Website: apple
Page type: customer-info-address
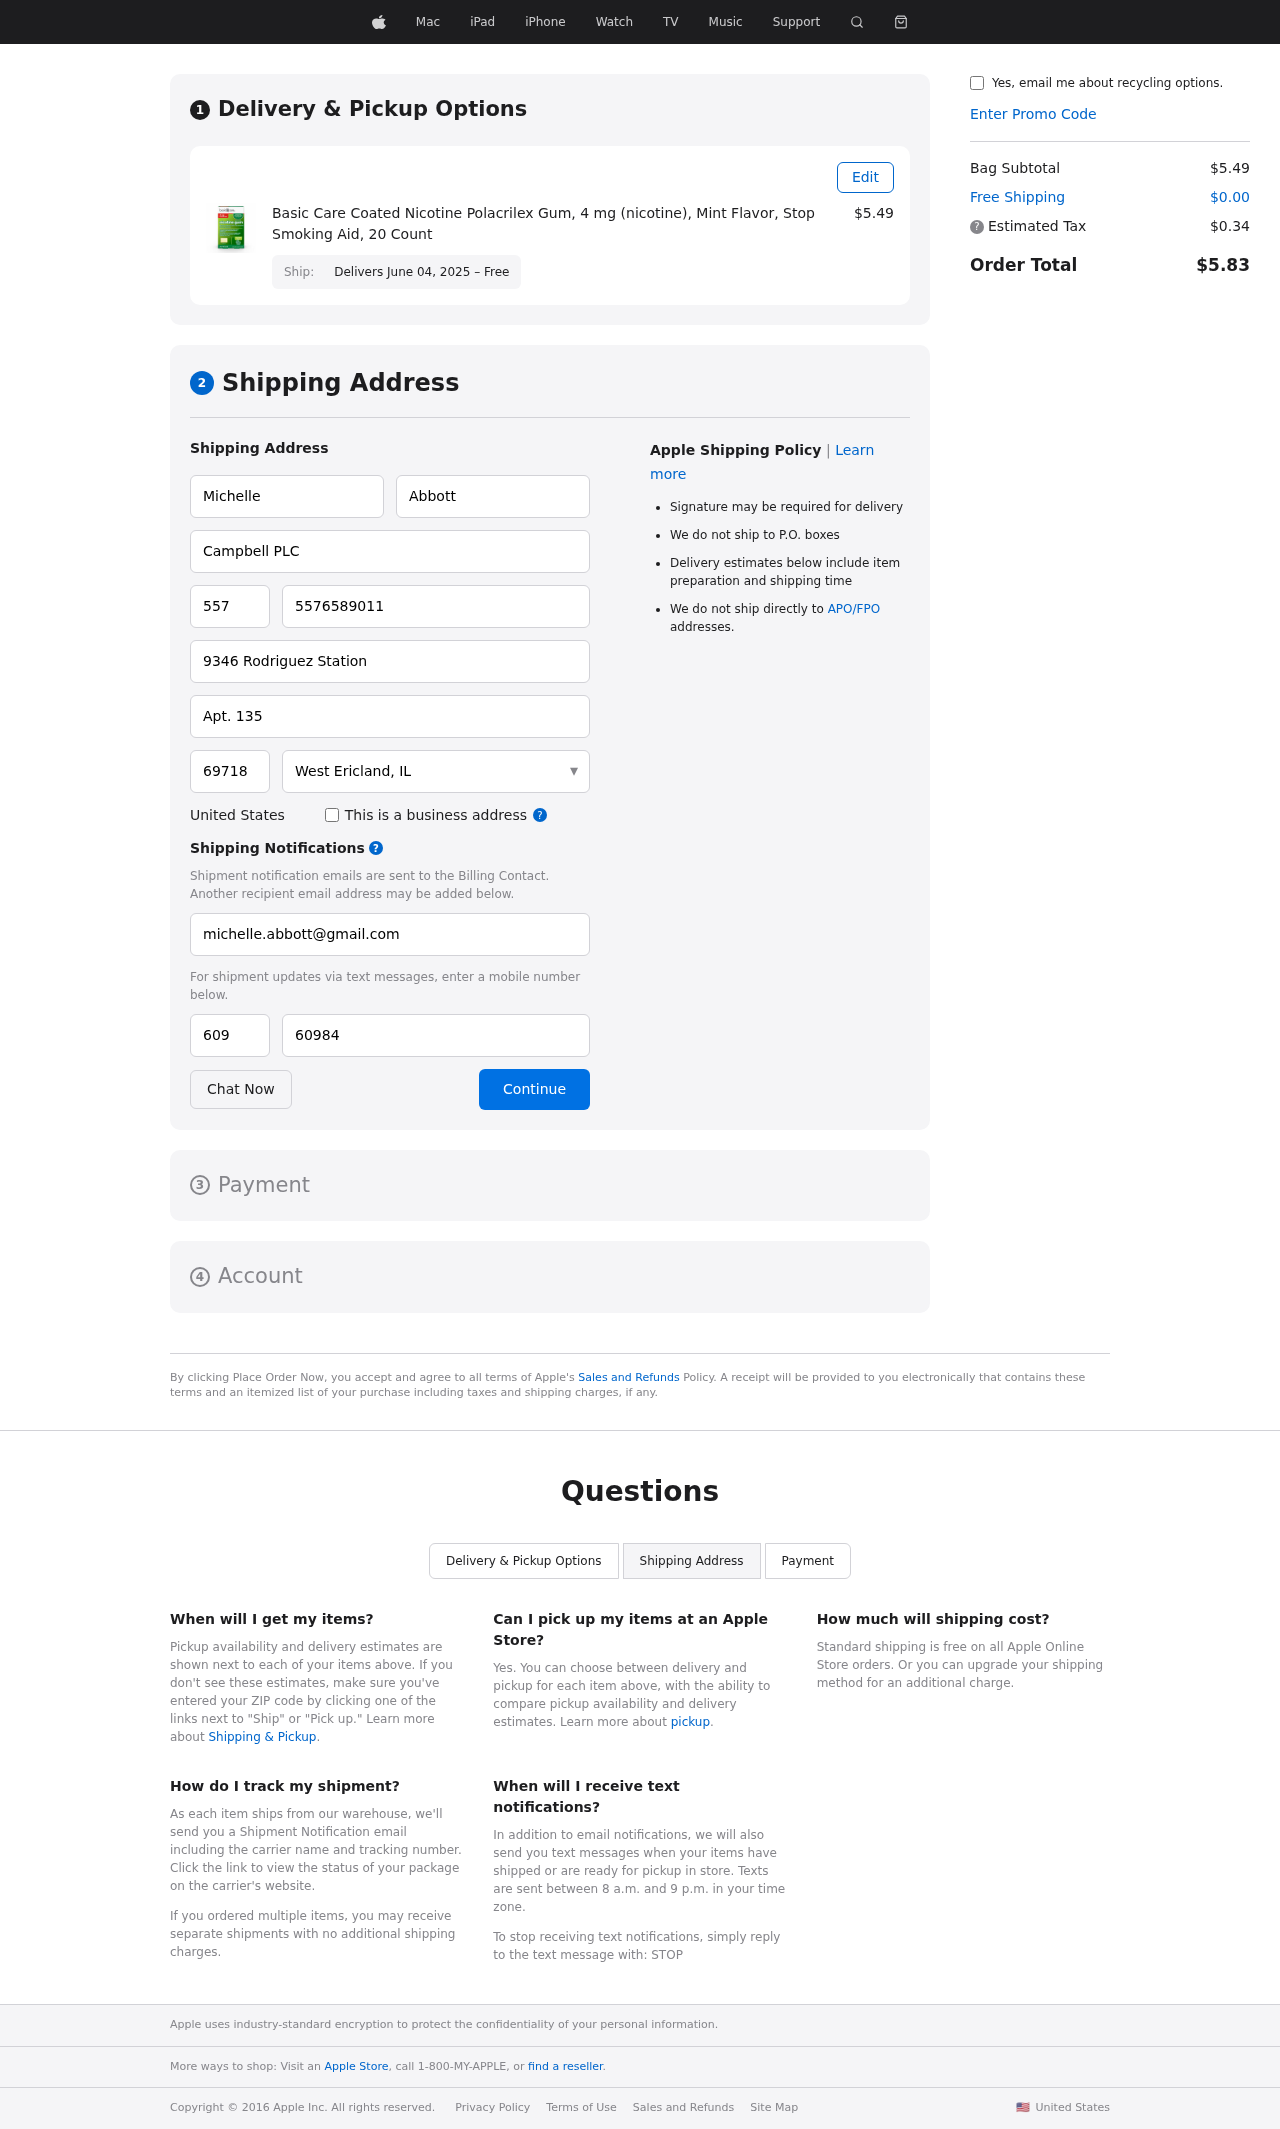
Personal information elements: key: PII_CITY_STATE
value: West Ericland, IL
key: PII_COMPANY
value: Campbell PLC
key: PII_COUNTRY
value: United States
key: PII_EMAIL
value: michelle.abbott@gmail.com
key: PII_FIRSTNAME
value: Michelle
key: PII_LASTNAME
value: Abbott
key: PII_PHONE
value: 5576589011
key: PII_PHONE_ALT
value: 6098422877
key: PII_PHONE_ALT_AREA
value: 609
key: PII_PHONE_AREA
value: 557
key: PII_POSTCODE
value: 69718
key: PII_STREET
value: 9346 Rodriguez Station
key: PII_STREET2
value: Apt. 135
Product elements: key: PRODUCT1_NAME
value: Basic Care Coated Nicotine Polacrilex Gum, 4 mg (nicotine), Mint Flavor, Stop Smoking Aid, 20 Count
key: PRODUCT1_PRICE
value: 5.49
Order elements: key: ORDER_DELIVERY_DATE
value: Delivers June 04, 2025 – Free
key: ORDER_SUBTOTAL
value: $5.49
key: ORDER_SHIPPING_COST
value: $0.00
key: ORDER_TAX
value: $0.34
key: ORDER_TOTAL
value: $5.83